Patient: sex M, age 51
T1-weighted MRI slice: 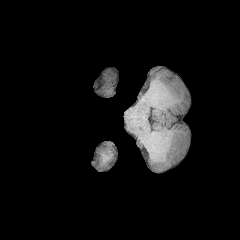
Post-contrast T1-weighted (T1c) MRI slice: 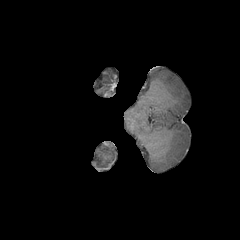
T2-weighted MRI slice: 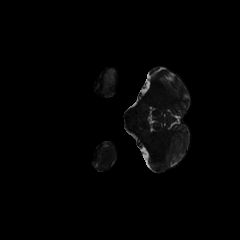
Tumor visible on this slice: yes
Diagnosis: Astrocytoma, IDH-mutant
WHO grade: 4